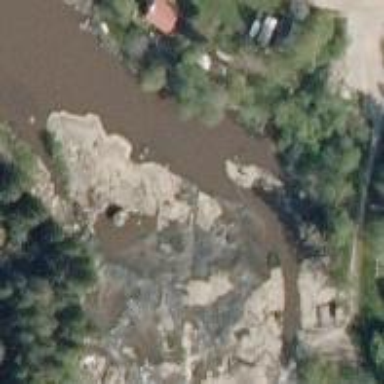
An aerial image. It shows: Rapids in the waterway.